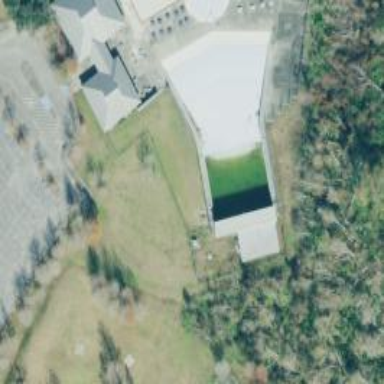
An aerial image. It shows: Outdoor inground swimming pool in leisure land.